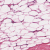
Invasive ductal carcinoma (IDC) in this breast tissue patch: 0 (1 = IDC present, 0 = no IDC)